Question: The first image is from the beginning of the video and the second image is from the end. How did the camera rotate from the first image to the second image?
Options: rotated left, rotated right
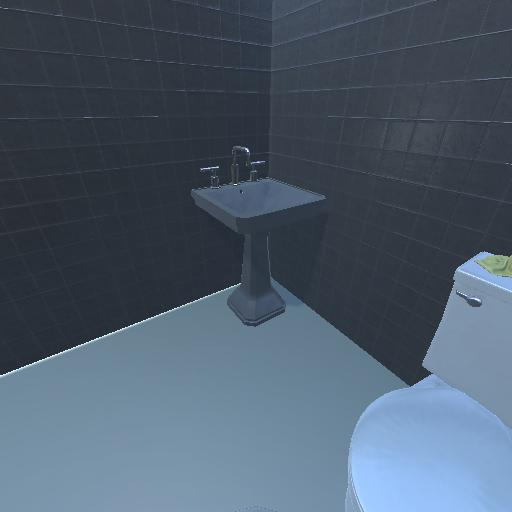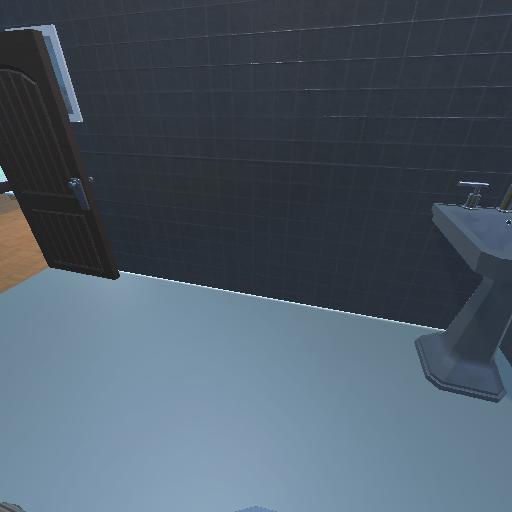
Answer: rotated left